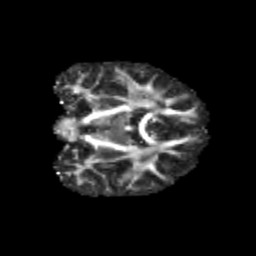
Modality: FA
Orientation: coronal
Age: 9
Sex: male
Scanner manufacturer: siemens
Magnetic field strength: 3 T
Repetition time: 3.8 s
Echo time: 0.07 s